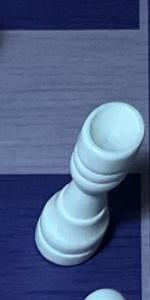
Label: Rook_White